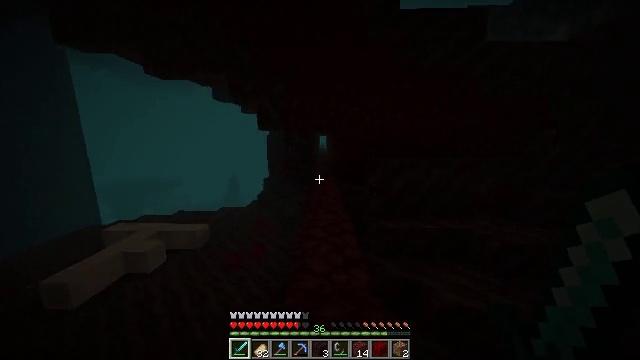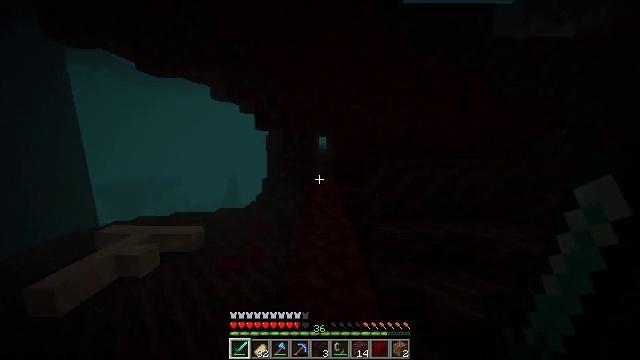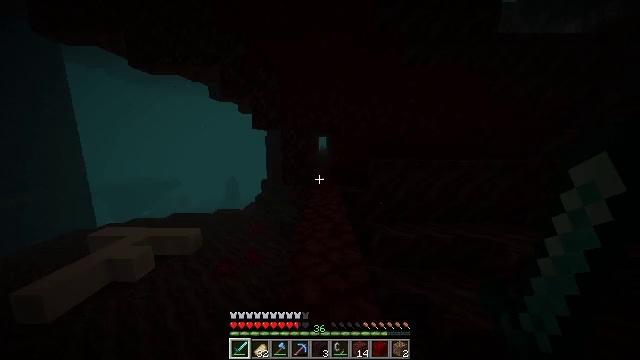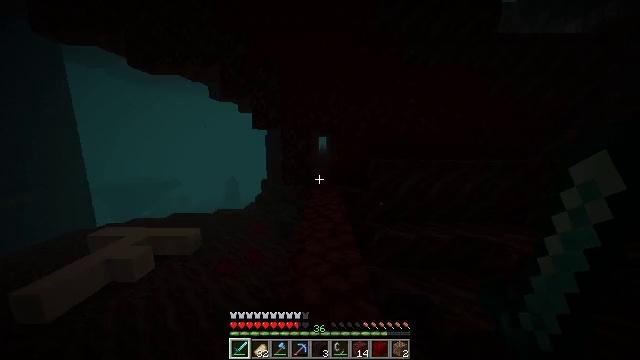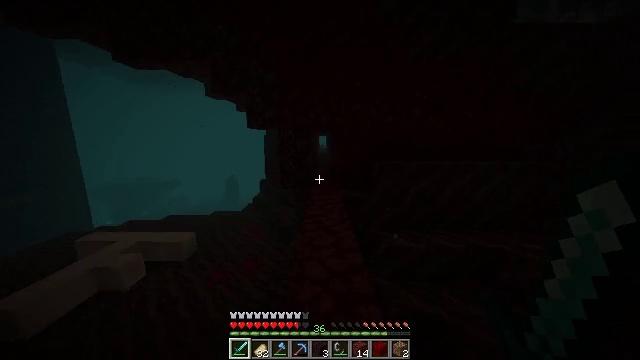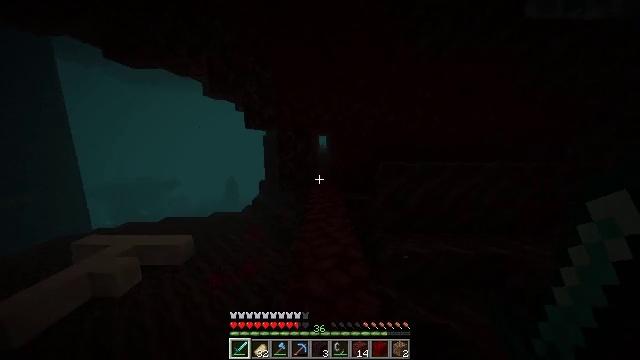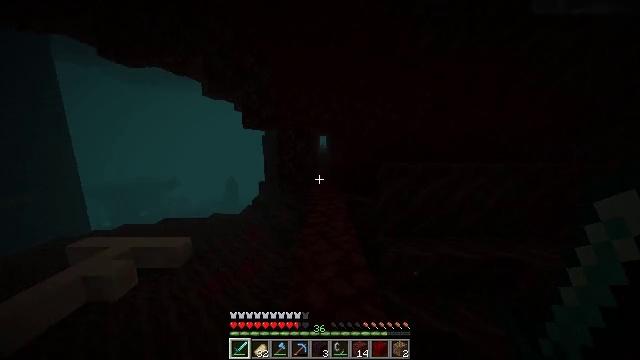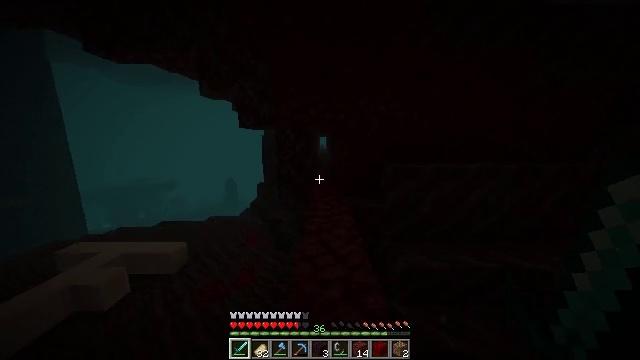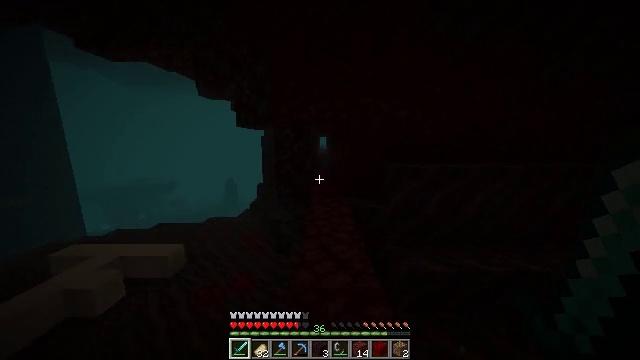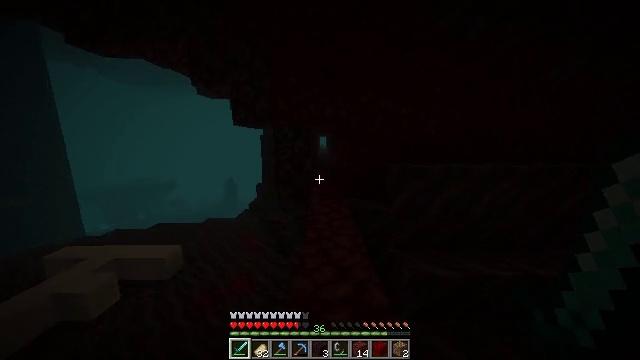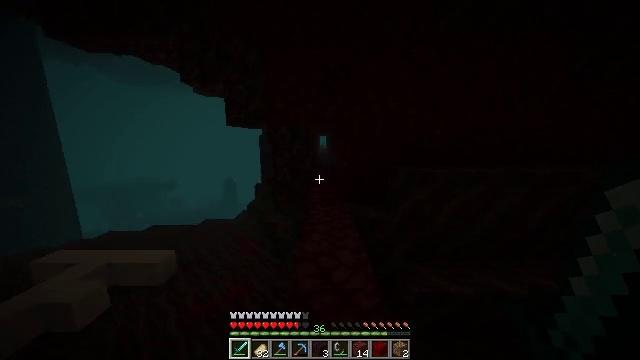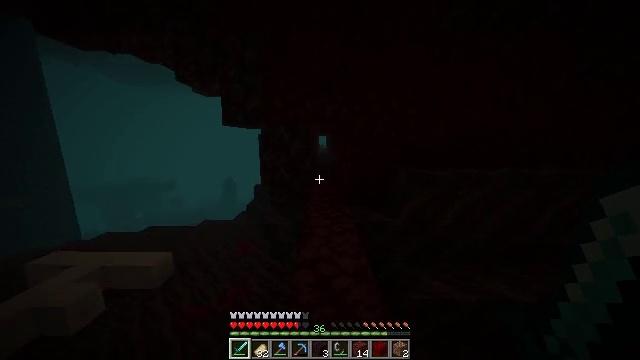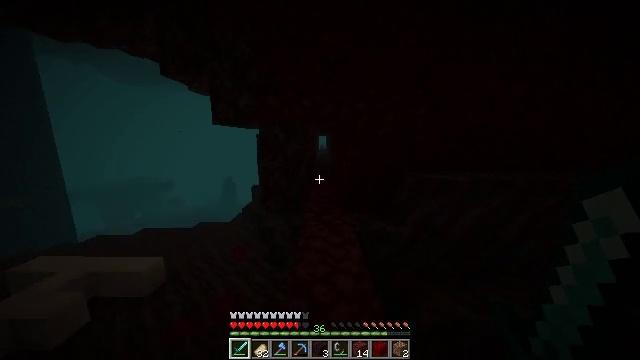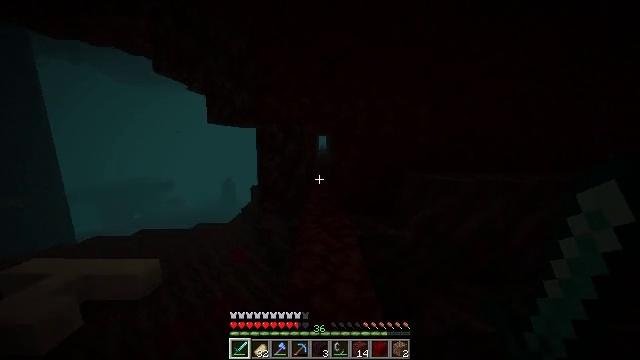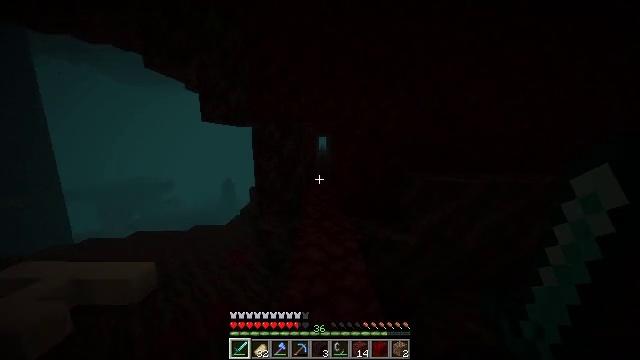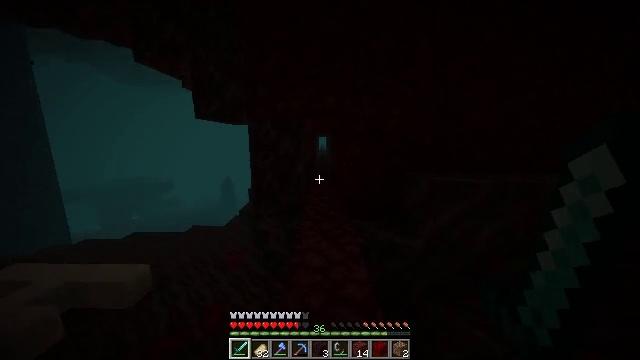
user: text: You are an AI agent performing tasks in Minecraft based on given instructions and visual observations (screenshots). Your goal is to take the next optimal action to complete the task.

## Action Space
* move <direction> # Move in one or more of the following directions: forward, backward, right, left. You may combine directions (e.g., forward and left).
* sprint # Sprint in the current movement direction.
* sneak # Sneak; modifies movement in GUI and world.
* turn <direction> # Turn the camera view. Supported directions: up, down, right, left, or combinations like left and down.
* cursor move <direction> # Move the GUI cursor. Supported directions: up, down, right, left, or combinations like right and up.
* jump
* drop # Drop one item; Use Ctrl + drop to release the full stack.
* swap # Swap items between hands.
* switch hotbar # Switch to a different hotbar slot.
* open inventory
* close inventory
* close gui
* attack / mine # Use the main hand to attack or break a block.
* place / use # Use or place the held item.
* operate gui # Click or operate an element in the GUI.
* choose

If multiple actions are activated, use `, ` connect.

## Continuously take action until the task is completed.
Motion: motion action
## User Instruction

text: Combine blaze rod and cobblestones to craft a brewing stand.
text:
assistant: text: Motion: move forward
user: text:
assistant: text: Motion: move forward
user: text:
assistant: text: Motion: move forward
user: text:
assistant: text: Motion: move forward
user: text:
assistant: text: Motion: move forward
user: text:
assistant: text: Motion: move forward
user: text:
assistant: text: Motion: move forward
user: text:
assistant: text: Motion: move forward
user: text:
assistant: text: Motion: move forward
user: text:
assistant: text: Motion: move forward
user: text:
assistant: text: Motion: move forward
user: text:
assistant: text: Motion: move forward
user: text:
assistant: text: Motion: move forward
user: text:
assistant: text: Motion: move forward
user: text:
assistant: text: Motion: move forward
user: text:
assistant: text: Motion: move forward
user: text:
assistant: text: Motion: move forward
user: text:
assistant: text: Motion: move forward
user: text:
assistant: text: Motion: move forward
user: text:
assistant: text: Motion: move forward
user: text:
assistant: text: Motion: move forward
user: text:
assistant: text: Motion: move forward
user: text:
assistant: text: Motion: move forward
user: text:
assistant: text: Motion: move forward
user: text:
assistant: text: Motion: move forward
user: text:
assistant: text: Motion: move forward
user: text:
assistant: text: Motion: move forward
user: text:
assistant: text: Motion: move forward
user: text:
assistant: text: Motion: move forward
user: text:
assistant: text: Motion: move forward